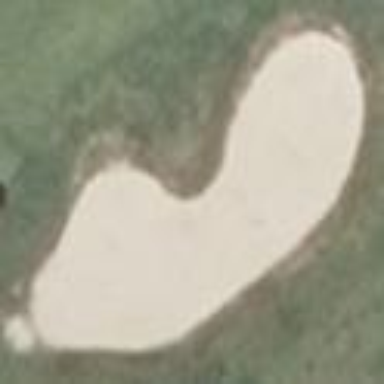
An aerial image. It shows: Sandy area is golf bunker.